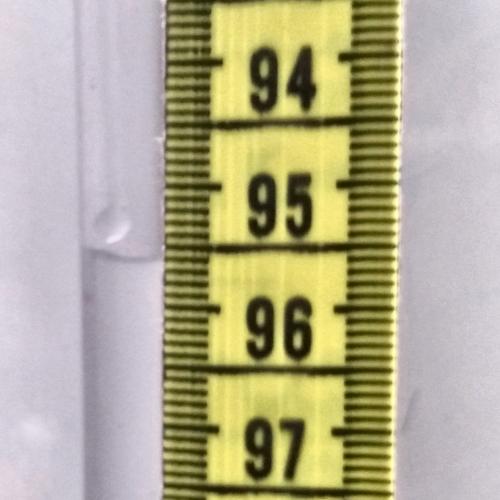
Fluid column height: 95.6 cm